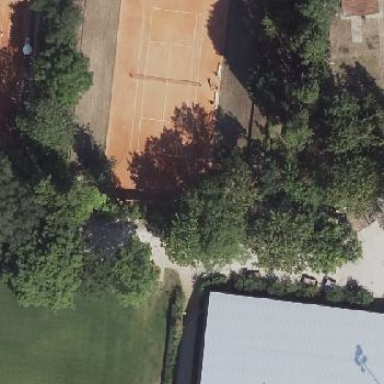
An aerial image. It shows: Tennis court on pitch designated for leisure land.